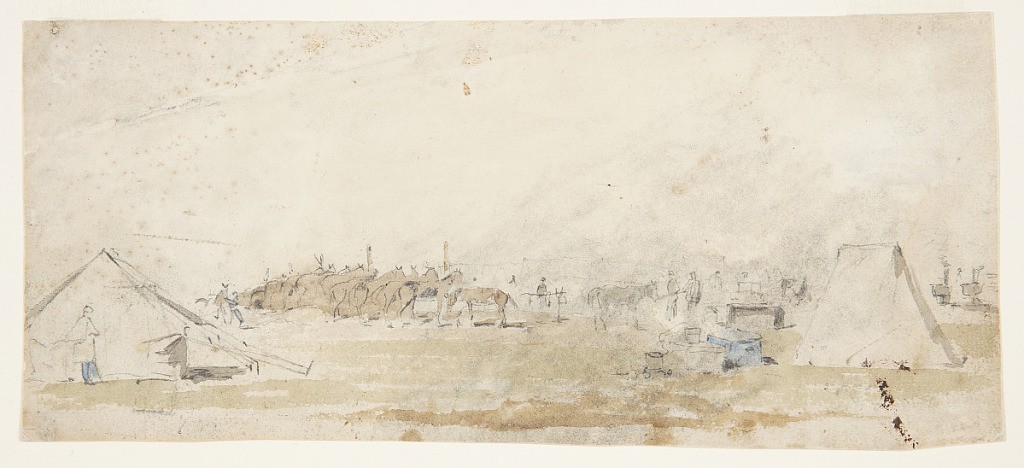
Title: Army Encampment
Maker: Winslow Homer, American, 1836–1910
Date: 1862
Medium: Graphite, brush and watercolor on wove paper
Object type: Drawing
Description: Horizontal view of an army encampment showing tents at right and left, in foreground; a line of tethered horses, in left middle ground; and additional tents suggested in background; verso: sketches of human and horse legs.